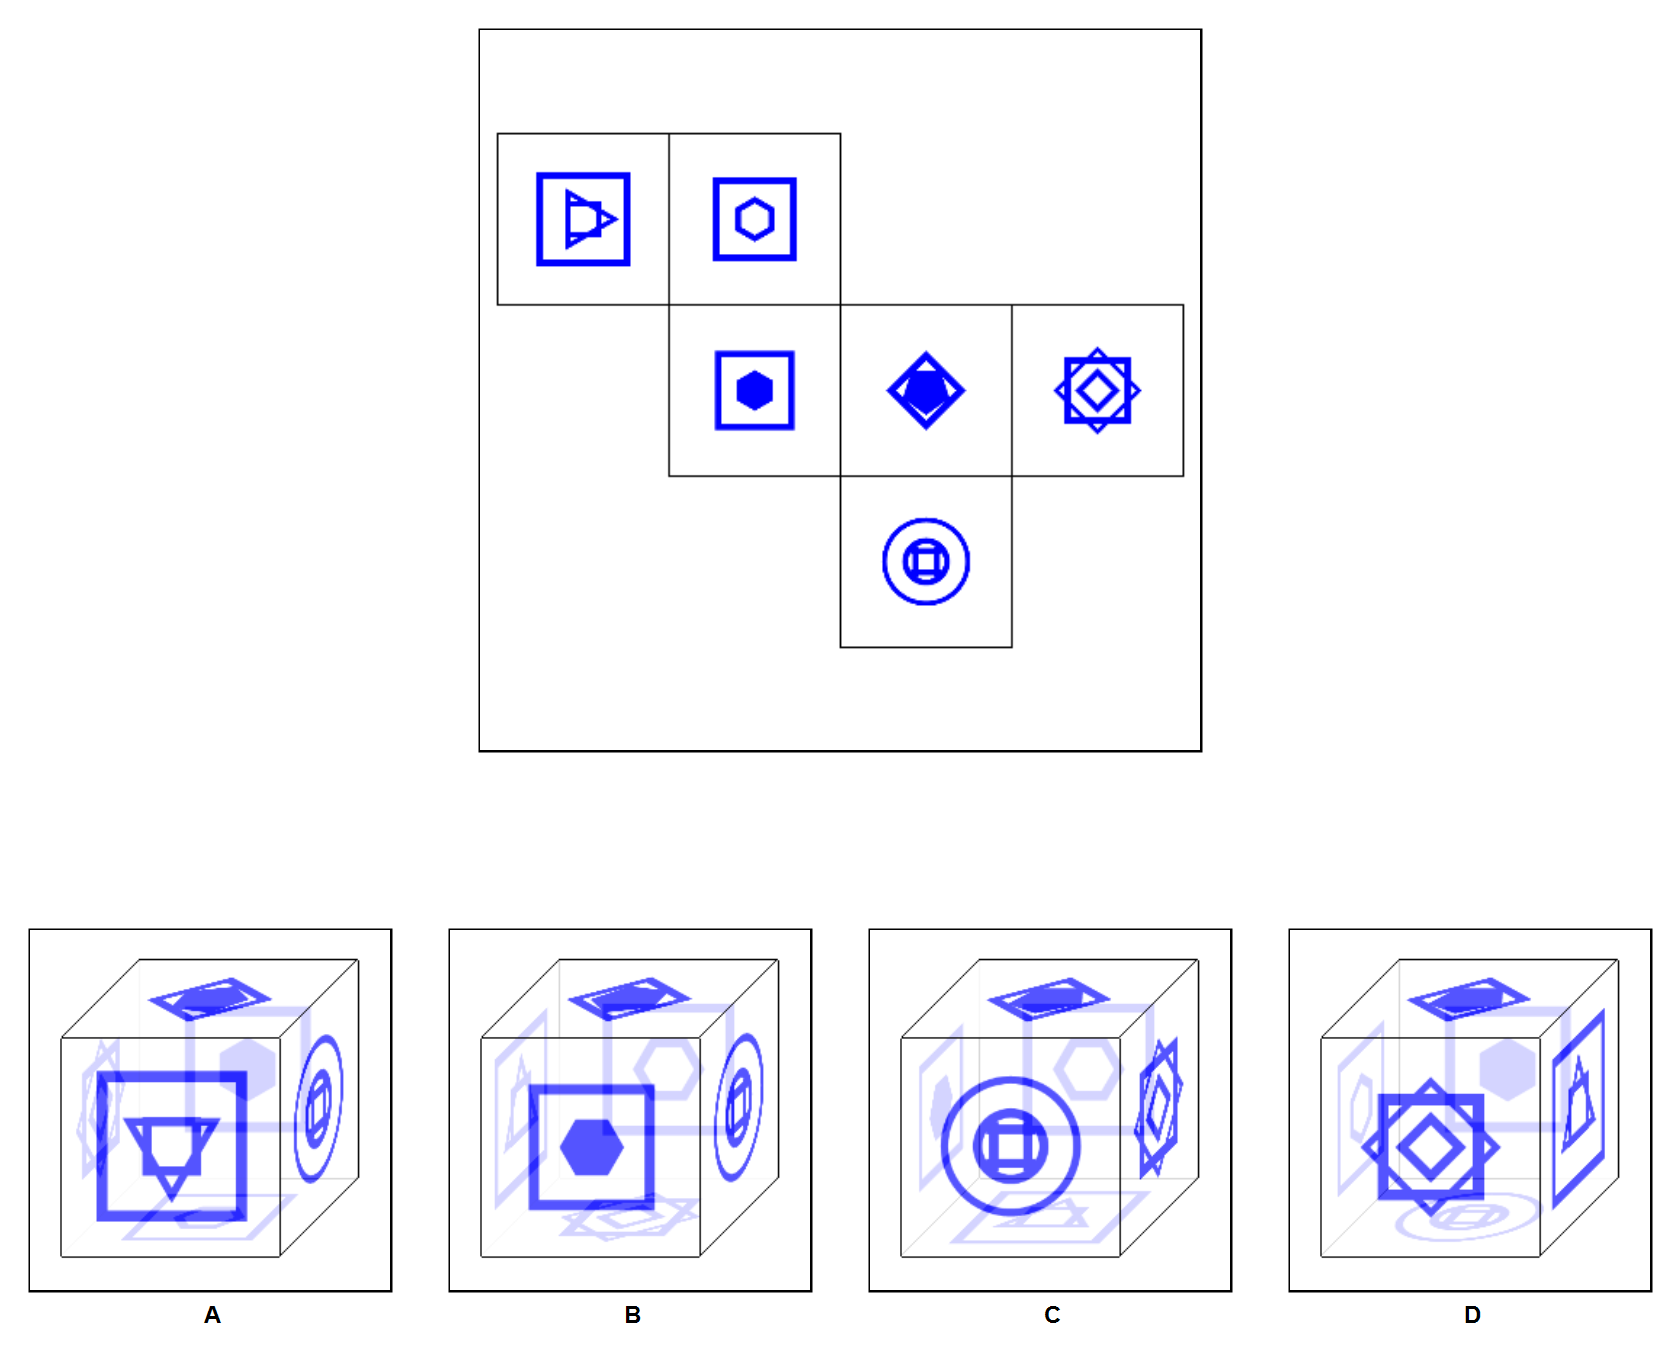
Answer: C